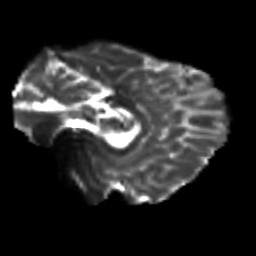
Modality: T2w
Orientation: sagittal
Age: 29
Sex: male
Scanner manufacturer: siemens
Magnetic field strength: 3 T
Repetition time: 3.5 s
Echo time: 0.125 s